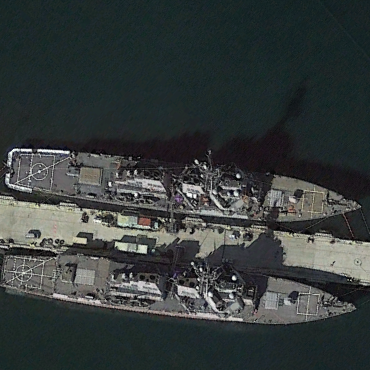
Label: destroyer